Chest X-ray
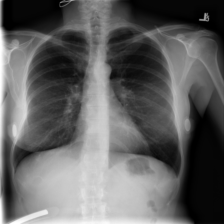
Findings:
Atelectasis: negative
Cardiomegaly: negative
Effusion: negative
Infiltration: negative
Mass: negative
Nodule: negative
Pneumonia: negative
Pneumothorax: negative
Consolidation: negative
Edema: negative
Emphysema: negative
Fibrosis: negative
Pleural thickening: negative
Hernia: negative